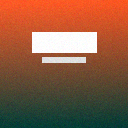
Screen state: on